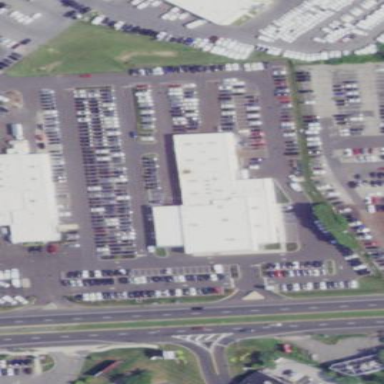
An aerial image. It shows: Building housing car shop.